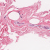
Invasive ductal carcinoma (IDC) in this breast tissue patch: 0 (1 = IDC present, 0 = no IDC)